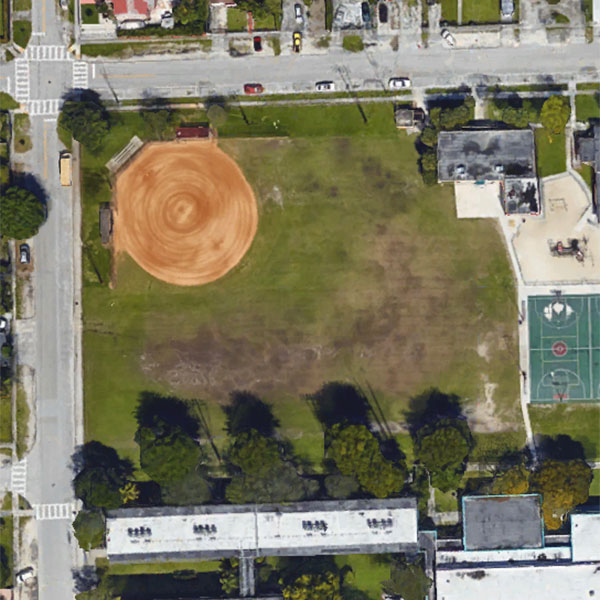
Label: BaseballField